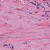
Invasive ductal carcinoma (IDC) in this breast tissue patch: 1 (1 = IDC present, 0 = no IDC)